Question: I can't seem to figure out how to put corner borders around responsive text.
Screenshot of what I'm trying to achieve using green corners:

<URL> is the domain of where the text resides.
'''
div {
position: relative;
width: 380px;
height: 0px;
margin: 6px;
'''
}
'''
div:after {
display: block;
content: "";
width: 75px;
height: 75px;
position: absolute;
top: -5px;
right: -5px;
border-top: 4px solid green;
border-right: 4px solid green;
}
a p:before {
display: block;
content: "";
width: 75px;
height: 75px;
position: absolute;
bottom: -70px;
left: -6px;
border-bottom: 4px solid green;
border-left: 4px solid green;
}
'''
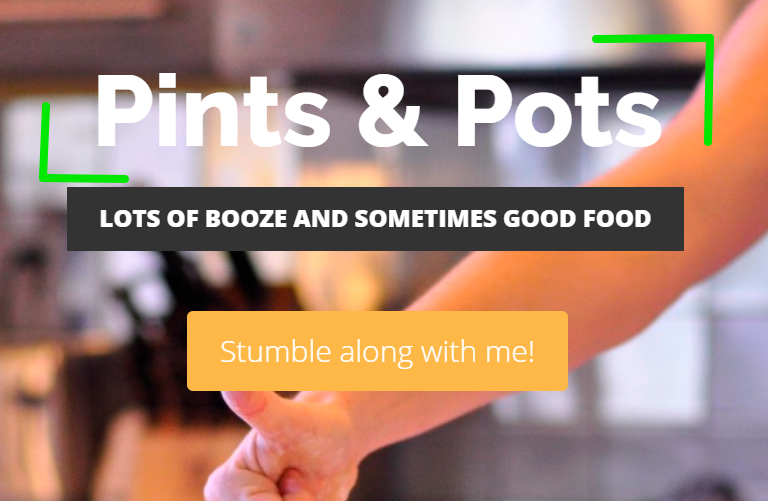
Answer: '''
h1 {
display: inline-block;
position: relative;
padding: 10px;
}
h1:before,
h1:after {
height: 14px;
width: 14px;
position: absolute;
content: '';
}
h1:before {
right: 0;
top: 0;
border-right: 3px solid #9b59b6;
border-top: 3px solid #9b59b6;
}
h1:after {
left: 0;
bottom: 0;
border-left: 3px solid black;
border-bottom: 3px solid black;
}
'''
'''
<h1>TEXT</h1>
'''
Absolute positioning and 'height & width' of 'before' and 'after' are the key.